Question: I'm having problems catching the deletion event for emails that are deleted on the inbox explorer. None of the events I've tried catch this. 'MailItem.BeforeDelete' only triggers if the email is deleted using the inspectors delete button, which is fine but it only catches a portion of deletions. 'Explorer.BeforeItemCut' only triggers when the user uses Ctrl+X. 'Explorer.BeforeMove' doesn't trigger either, I thought that may "deletion" was really just moving the email to the folder.
I thought of maybe catching when an email arrives in the folder, but 'MAPIFolder' items don't seem to have events. So, I'm not sure where else to look.
Just to make sure, by deleting an email I mean when the user hits the red X below.

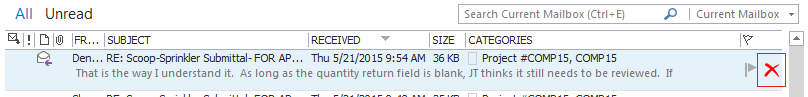
Answer: You can catch the 'Items.ItemAdd' event on the Deleted Items folder's Items collection.
It will not of course fire in case of Shift+Delete.